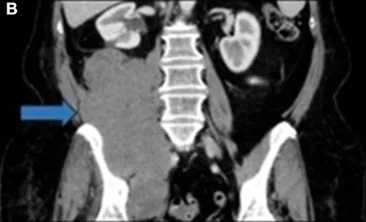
Staging CT scans and PET imaging of the primary tumor and metastatic lesion prior to radiation therapy. (B) Coronal section of a CT of the abdomen/pelvis approximately 2 months after the initial diagnosis demonstrating interval growth of the now inoperable retroperitoneal mass.
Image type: radiology (ct)